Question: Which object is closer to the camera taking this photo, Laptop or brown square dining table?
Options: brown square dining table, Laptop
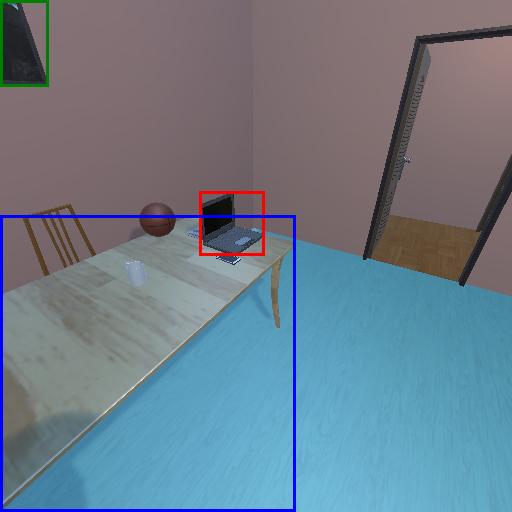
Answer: brown square dining table